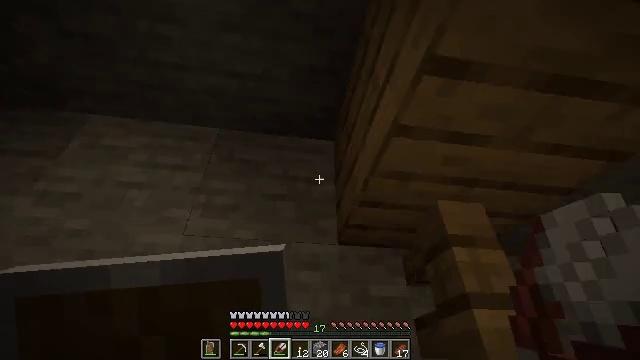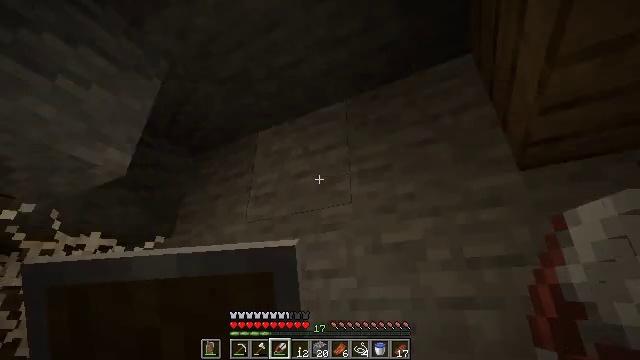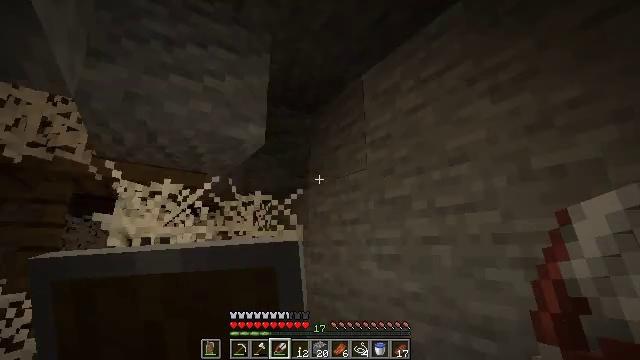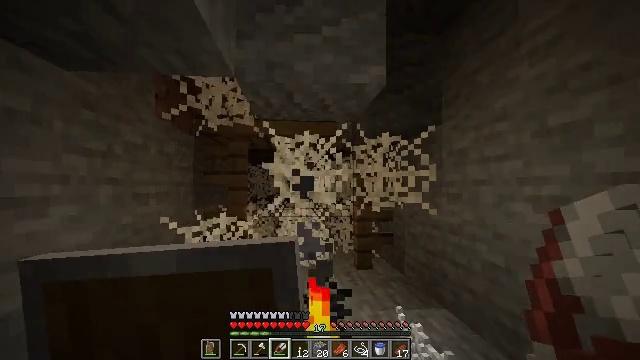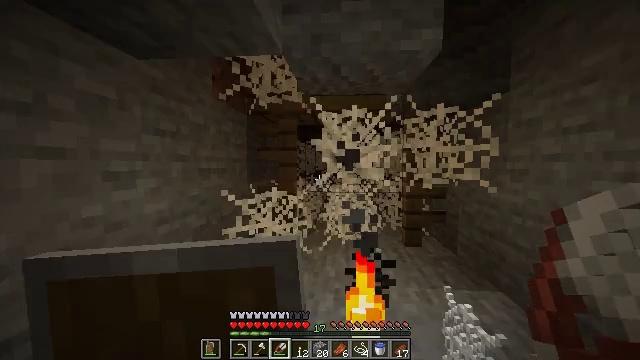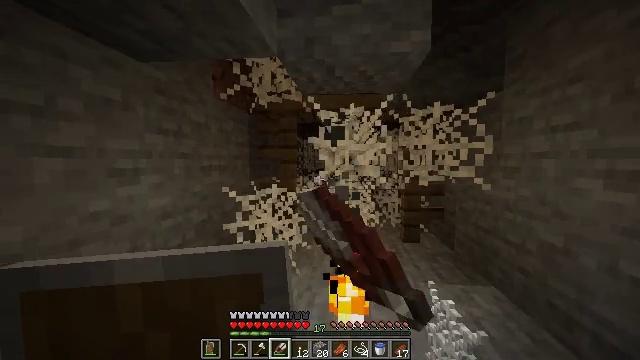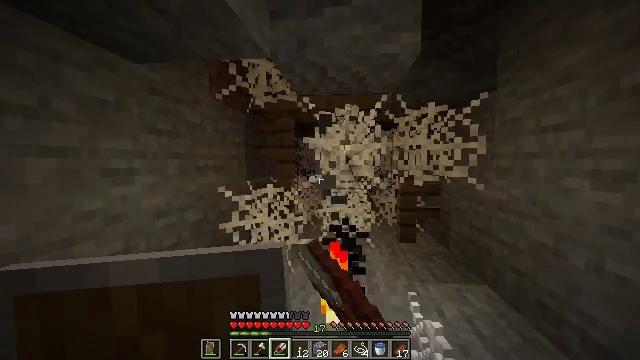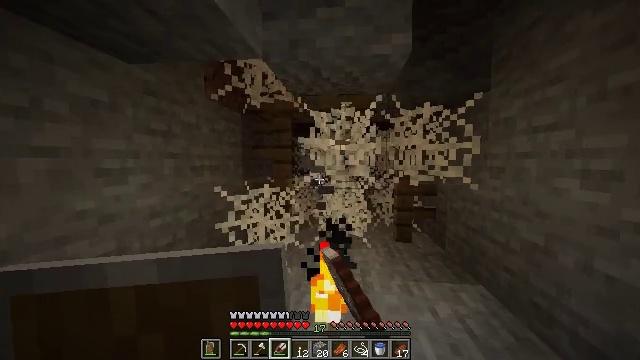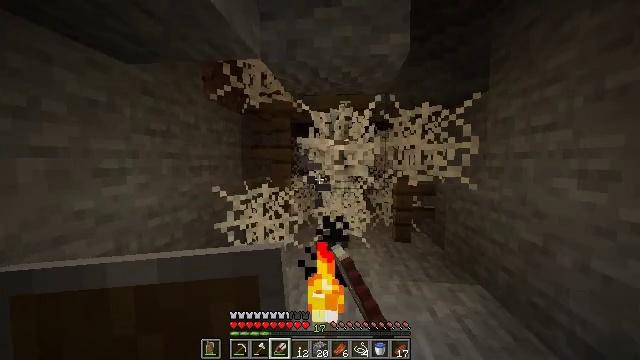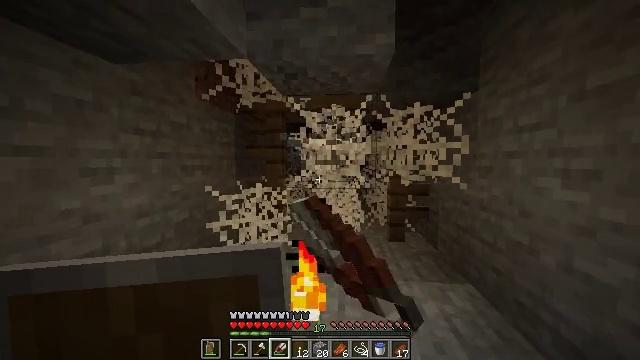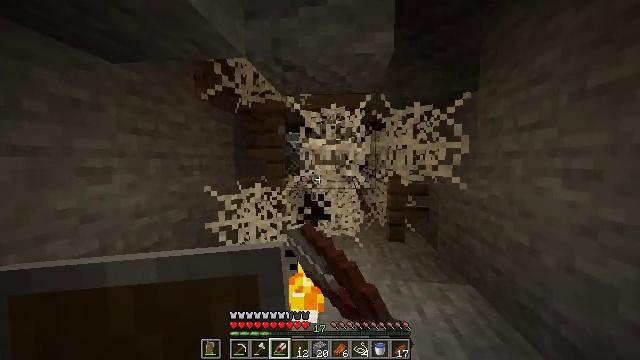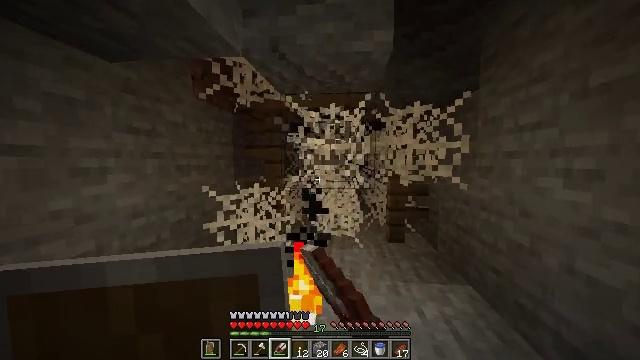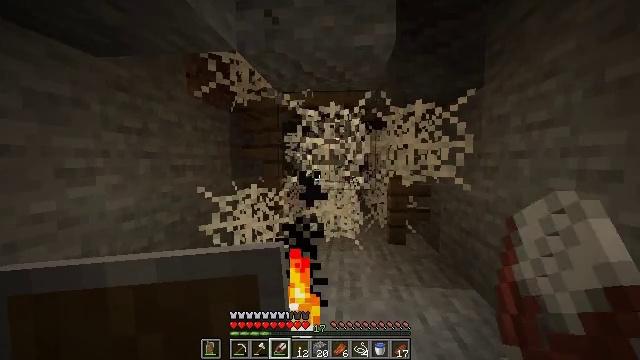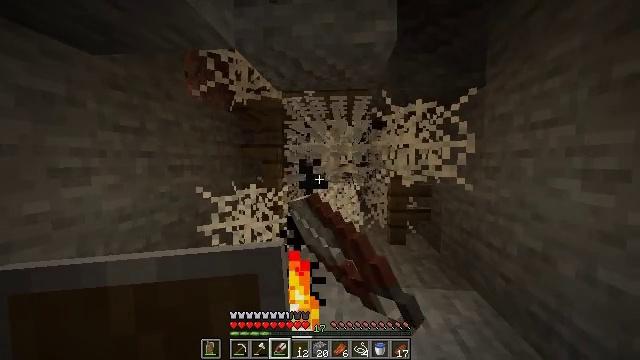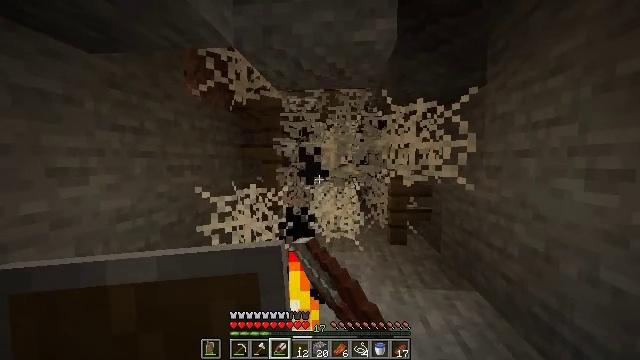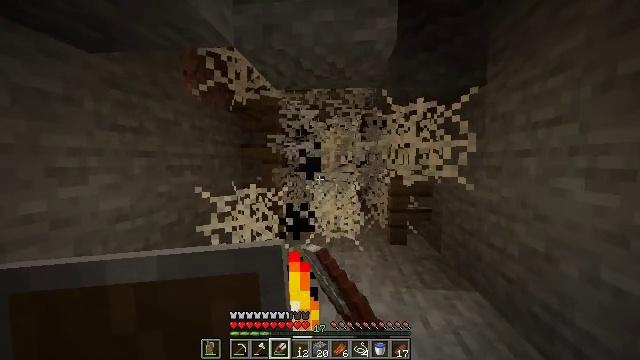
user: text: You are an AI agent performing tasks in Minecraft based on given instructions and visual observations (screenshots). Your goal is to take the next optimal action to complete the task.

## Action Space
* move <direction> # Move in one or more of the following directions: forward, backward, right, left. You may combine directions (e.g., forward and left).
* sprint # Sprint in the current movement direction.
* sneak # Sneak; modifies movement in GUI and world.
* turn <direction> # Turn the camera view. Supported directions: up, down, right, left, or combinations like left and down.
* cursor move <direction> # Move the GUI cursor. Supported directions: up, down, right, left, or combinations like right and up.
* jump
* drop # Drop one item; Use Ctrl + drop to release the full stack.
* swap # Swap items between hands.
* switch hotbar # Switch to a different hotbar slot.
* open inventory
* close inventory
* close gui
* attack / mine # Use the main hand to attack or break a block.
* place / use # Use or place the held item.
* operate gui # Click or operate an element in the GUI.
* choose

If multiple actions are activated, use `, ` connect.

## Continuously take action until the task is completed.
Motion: motion action
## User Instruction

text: Break the cobweb with a sword.
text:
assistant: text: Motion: move back and move right, sneak, turn left and down
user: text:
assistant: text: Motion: move back and move right, sneak, turn left and down
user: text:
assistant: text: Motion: move back and move right, sneak, turn left and down
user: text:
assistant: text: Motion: move back and move right, sneak, turn left and down, attack / mine
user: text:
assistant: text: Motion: move right, sneak, turn left, attack / mine
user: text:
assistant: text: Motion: move right, sneak, attack / mine
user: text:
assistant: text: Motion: move right, sneak, attack / mine
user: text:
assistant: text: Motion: move right, sneak, attack / mine
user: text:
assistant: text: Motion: sneak, attack / mine
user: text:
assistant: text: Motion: move forward, sneak, attack / mine
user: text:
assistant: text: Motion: move forward, sneak, attack / mine
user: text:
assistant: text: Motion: move forward, sneak, attack / mine
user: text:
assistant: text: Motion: sneak, attack / mine
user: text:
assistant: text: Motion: sneak, attack / mine
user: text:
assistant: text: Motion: sneak, attack / mine
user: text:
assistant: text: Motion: sneak, attack / mine
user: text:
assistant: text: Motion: move right, sneak, attack / mine
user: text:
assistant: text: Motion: move right, sneak, attack / mine
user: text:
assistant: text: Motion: move right, sneak, turn right and up, attack / mine
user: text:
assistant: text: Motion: move right, sneak, turn right and up, attack / mine
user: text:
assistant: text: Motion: move right, sneak, attack / mine
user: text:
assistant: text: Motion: move right, sneak, attack / mine
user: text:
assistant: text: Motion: move right, sneak, attack / mine
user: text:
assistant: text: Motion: move forward and move right, sneak, attack / mine
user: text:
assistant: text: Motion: move forward and move right, sneak, attack / mine
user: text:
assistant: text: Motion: move forward and move right, sneak, attack / mine
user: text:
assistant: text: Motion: move forward and move right, sneak, attack / mine
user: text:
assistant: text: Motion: move forward and move right, sneak, attack / mine
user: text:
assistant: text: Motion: move forward, sneak, attack / mine
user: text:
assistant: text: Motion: move forward, sneak, attack / mine